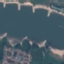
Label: River